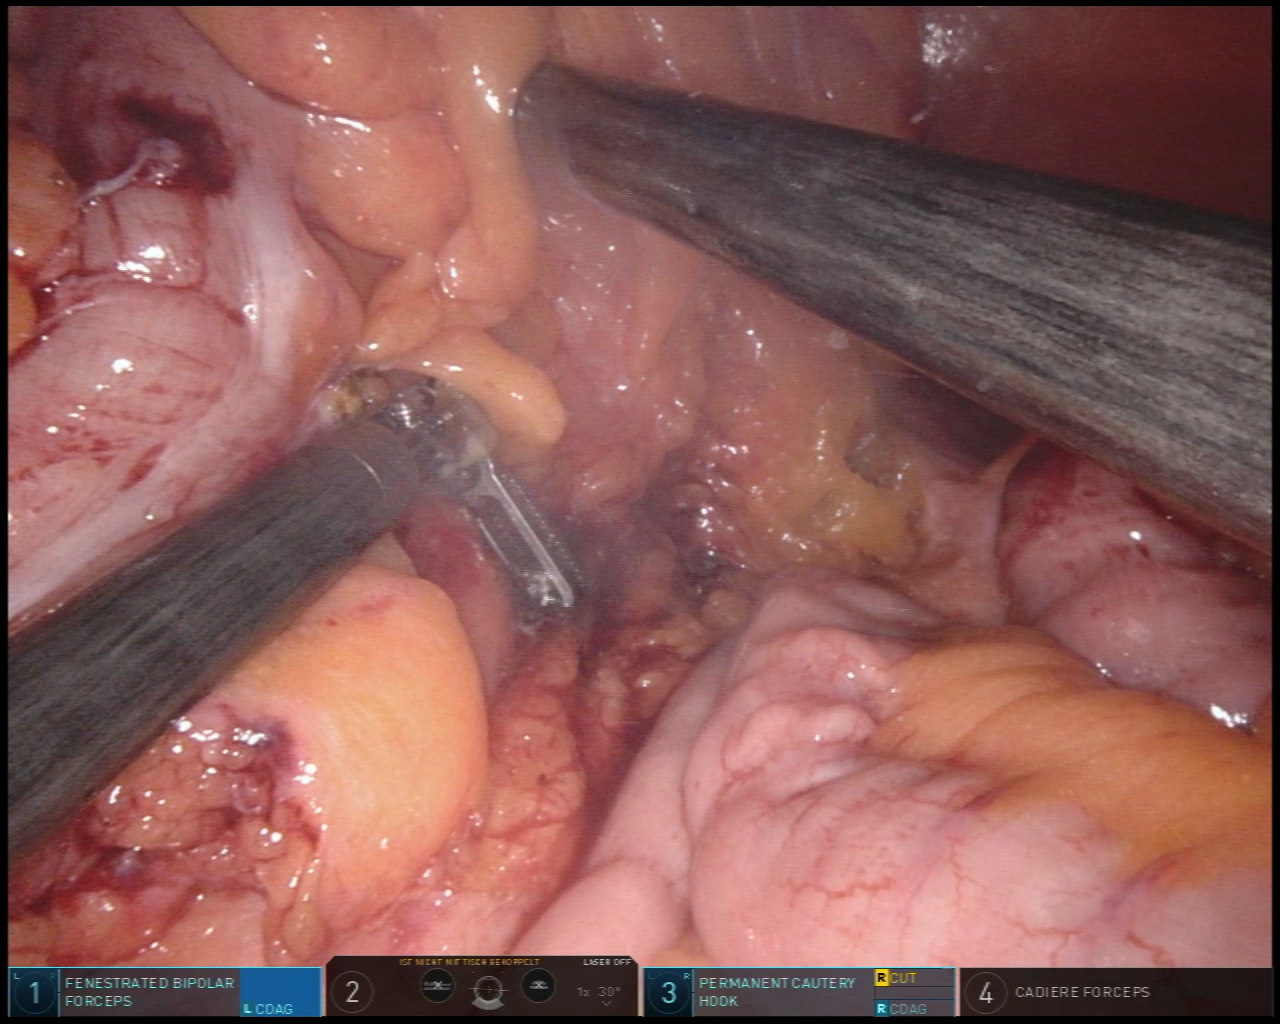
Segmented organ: small_intestine
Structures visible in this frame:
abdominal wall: yes
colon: yes
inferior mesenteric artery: no
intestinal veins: no
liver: no
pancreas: no
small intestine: yes
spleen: no
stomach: no
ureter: no
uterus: no
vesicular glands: no